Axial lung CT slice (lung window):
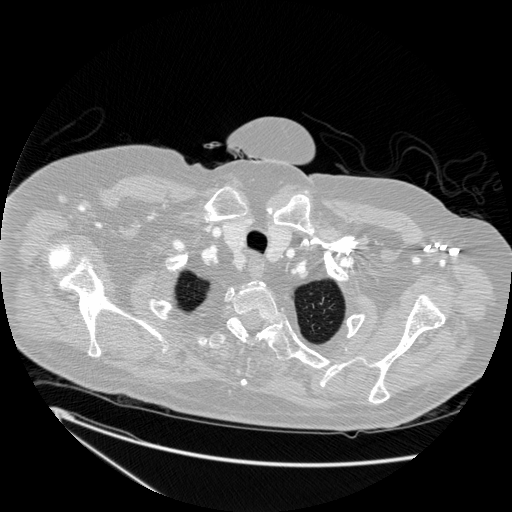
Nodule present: no